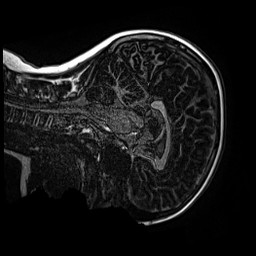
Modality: MP2RAGE
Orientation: sagittal
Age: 13
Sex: male
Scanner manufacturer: siemens
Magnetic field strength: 3 T
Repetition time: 4 s
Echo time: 0.00299 s